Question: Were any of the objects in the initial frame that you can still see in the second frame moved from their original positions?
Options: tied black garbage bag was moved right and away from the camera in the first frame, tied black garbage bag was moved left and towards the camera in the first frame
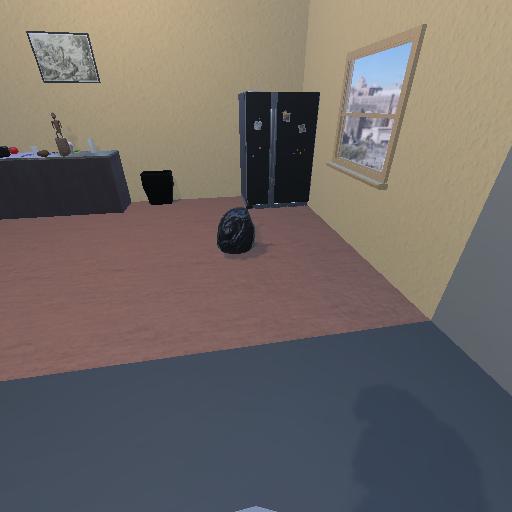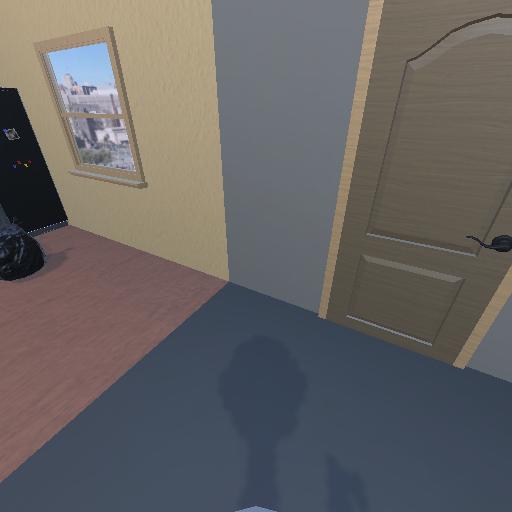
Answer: tied black garbage bag was moved right and away from the camera in the first frame